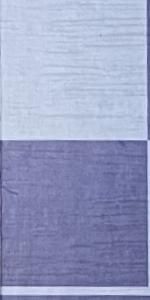
Label: Empty